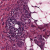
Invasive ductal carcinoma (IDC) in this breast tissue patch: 1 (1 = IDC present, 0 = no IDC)